Question: I want to scrape quick answer box of google(e.g., the selected text):

I've checked other questions asked on the website regarding the same but that didn't help. How can I do that ?
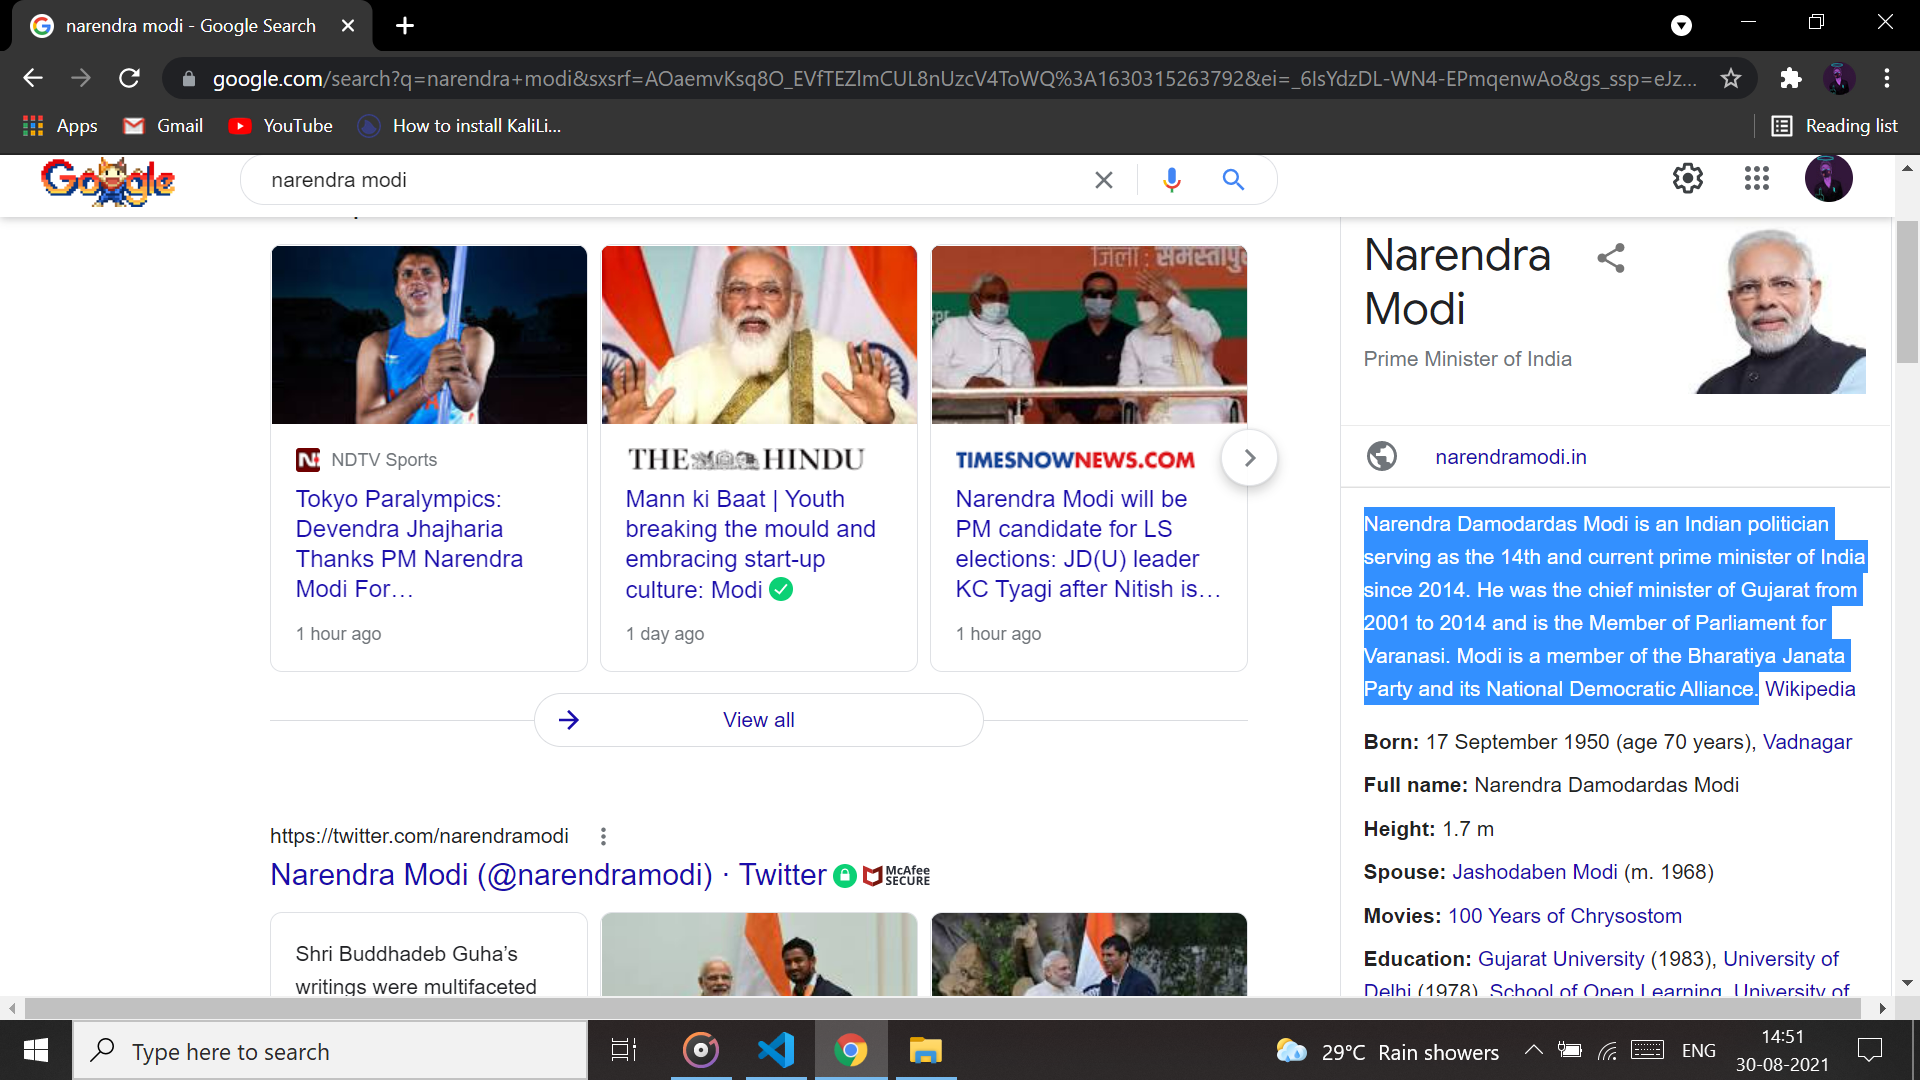
Answer: I think this might help you ,
have given gold rate in search
'''
import requests
from bs4 import BeautifulSoup
headers = {
'User-agent':
"Mozilla/5.0 (Windows NT 10.0; Win64; x64) AppleWebKit/537.36 (KHTML, like Gecko) Chrome/70.0.3538.102 Safari/537.36 Edge/18.19582"
}
r = requests.get('https://www.google.com/search?q=gold+rate+india&safe=active&rlz=1C1GCEB_enIN960IN960&ei=9qksYc76FeeS4-EP-8iQ8AY&oq=gold+rate+india&gs_lcp=Cgdnd3Mtd2l6EAMyCAgAEIAEELEDMgUIABCABDIFCAAQgAQyBQgAEIAEMgUIABCABDIHCAAQsQMQCjIFCAAQgAQyBQgAEIAEMgUIABCABDIHCAAQsQMQCjoHCAAQRxCwAzoKCAAQsAMQQxCLAzoNCAAQsAMQyQMQQxCLAzoQCAAQgAQQsQMQyQMQRhCAAjoKCAAQgAQQsQMQCjoNCAAQgAQQsQMQgwEQCjoLCAAQgAQQsQMQgwE6BQgAELEDOgcIABCABBAKOgsIABCABBCxAxDJAzoFCAAQkgM6CgguEIAEELEDEAo6CAgAELEDEIMBOgoIABCxAxCDARAKOhMILhCxAxCDARDHARDRAxBDEJMCOgcIABCxAxBDOgQIABBDOgYIABAKEEM6CggAELEDEIMBEEM6CQgAEMkDEAoQQzoICAAQsQMQkQI6CAguEIAEELEDOgUIABCRAjoOCAAQsQMQgwEQyQMQkQI6CwgAELEDEMkDEJECSgUIOhIBMUoFCDwSATNKBAhBGABQgytY4oQBYN2GAWgFcAJ4BIABiQiIAYRBkgEQMC43LjEwLjQuNC4wLjEuMZgBAKABAbABAMgBCrgBAsABAQ&sclient=gws-wiz&ved=0ahUKEwjOza2jvNjyAhVnyTgGHXskBG4Q4dUDCA8&uact=5', headers=headers)
soup = BeautifulSoup(r.text, 'lxml')
result = soup.find('div', class_='vlzY6d')
print(result.text)
'''